Question: I want to search two(or more) words(Or you can say group) in a given file type inside any given project/workspace.
I need an regular expression for the following queries(In Multi line mode) to use it eclipse (See below image. You can open search dialog by pressing +)

1. Word 1 comes first then Word 2 comes
2. Word 1 present But Word 2 MUST NOT present ANYWHERE.
3. Both Word 1 and Word 2 MUST present ANYWHERE in the file(ORDER does't matter i.e Group union)
4. Word 1 MUST NOT present ANYWHERE in the file.(i.e group negation)
5. Word 1 Present OR Word 2 Present ANYWHERE in a file(ORDER doesn't matter)
### Edit
I got for 1st
1. (?m)(?s)(Word 1).*(Word 2)
But not for others.
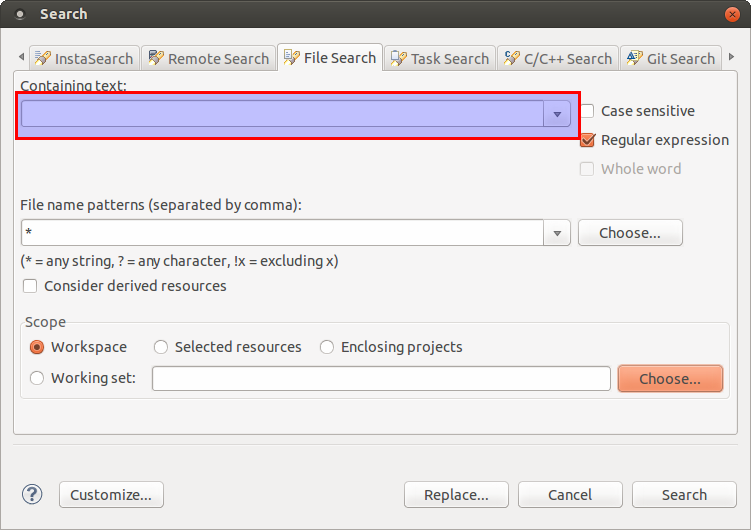
Answer: When you want to make the search efficient you have to be aware of the different goals: The Eclipse Search function looks for but you want to check for the presence of a word only.
For a single word you can just search for 'word' but since you want to search for combinations using unbounded quantifiers this does not perform very well.
So the first thing you have to do is to stop Eclipse (the regex engine) from checking for a match at every character position of a file by adding the anchor '\A' which stands for "beginning of the file". Then skip as little characters as possible and search for a literal word match to check for the presence:
'(?s)\A.*?word' will search for the first occurrence of 'word' but not for any further.
Expanding it to check for two words in order is easy:
(1) '(?s)\A.*?word1.*?word2' Just checks for one occurrence of each word in order but nothing more.
For checking of the presence or absence without an order you can use a look-ahead:
(2) '(?s)\A(?!.*?word2).*?word1' Simply negate the look-ahead to tell that 'word2' must not be present...
(3) '(?s)\A(?=.*?word1).*?word2' If one match for 'word1' is present find one match for 'word2'; of course, 'word1' and 'word2' are interchangeable.
(4) '(?s)\A(?!.*?word1).?' and just use the negative look-ahead to search for the absence of 'word1' only; if absent '.?' just matches a single optional character as an empty regex won't match anything in 'DOTALL' mode.
(5) '(?s)\A.*?(word1|word2)' Telling that either 'word1' or 'word2' satisfies is straight-forward.
Of course, if you are looking for whole words, the 'word' placeholders above have to be replaced by 'actualwordcharacters'.